Question: I'm using the Google Maps API (v3) on my website to show a map centered in a certain position.
This is my code:
'''
<script type="text/javascript">
$(document).ready(function() {
var latlng = new google.maps.LatLng(-22.924484, -43.208001);
var map = new google.maps.Map(document.getElementById("map-property2"), {
zoom: 13,
center: latlng,
mapTypeId: google.maps.MapTypeId.ROADMAP
});
});
</script>
'''
At the end of my '<head>' I have:
'''
<meta name="viewport" content="initial-scale=1.0, user-scalable=no" />
<script type="text/javascript" src="http://maps.google.com/maps/api/js?sensor=false"></script>
'''
Here's the result:

As you can see it's like there's two maps there.. But !
There's another problem: See the very top left corner of the map? This is the 'latlng'.. That should be the center of the map, but it load as the top-left corner. :/
Ps.: There's no error or warning on my Firebug JS console.
---
I found a solution here: <URL>
And testing it I discovered another thing: I'm trying to load the map on a hidden div (not the map canvas, but the container that has it) that is shown when I click on a tab menu.
If the map load (using 'setTimeout') when the tab is active and the container is visible, the map loads ok.
I'm goin mad... really.
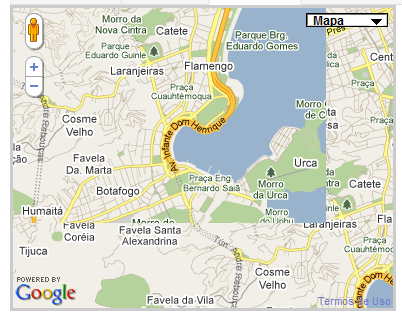
Answer: The problem is because you can't load the map with the container hidden... My solution was load the map after the tab is shown, with this code:
'''
$('ul.tabs li a[rel="location"]').click(function() {
setTimeout(function() {
var latlng = new google.maps.LatLng(-22.924484, -43.208001);
var map = new google.maps.Map(document.getElementById("map-property2"), {
zoom: 15,
center: latlng,
mapTypeId: google.maps.MapTypeId.ROADMAP
});
var marker = new google.maps.Marker({
position: latlng,
map: map,
title: "Property location"
});
}, 500);
});
'''